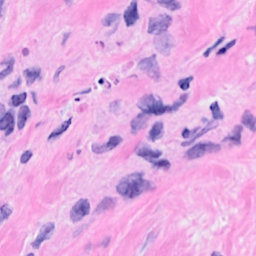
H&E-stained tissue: Breast